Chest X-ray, AP view. Patient: 40 years old, sex F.
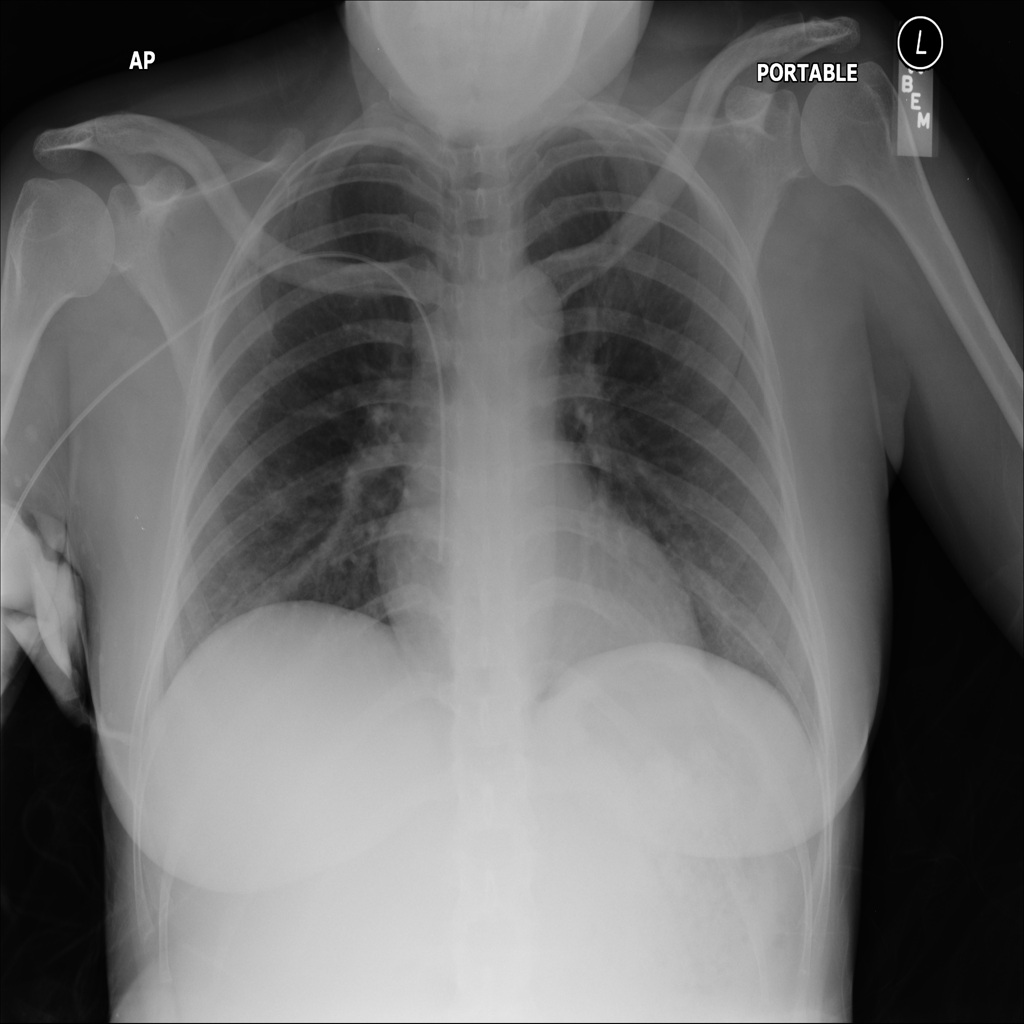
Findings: No Finding